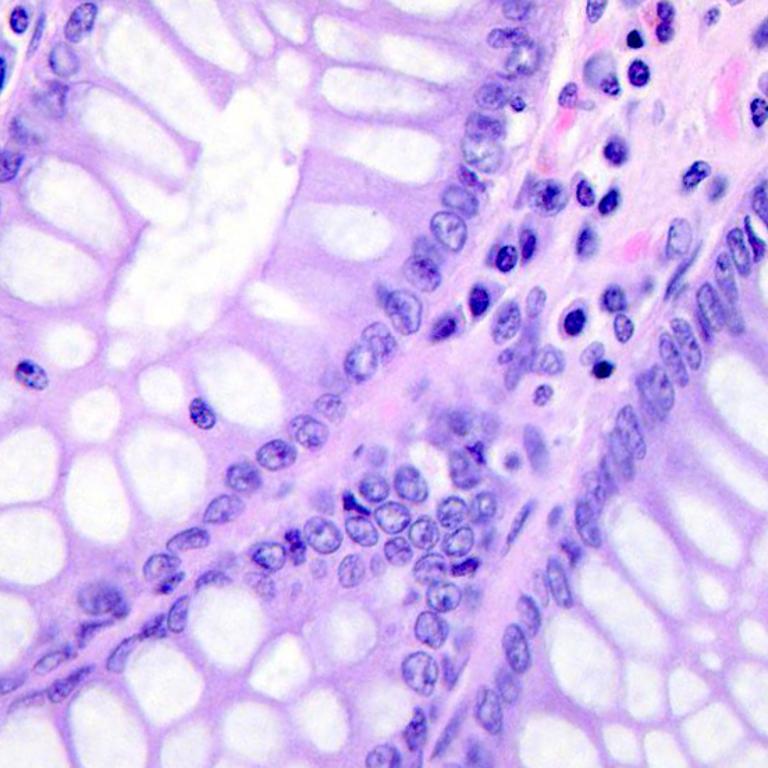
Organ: colon
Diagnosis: benign